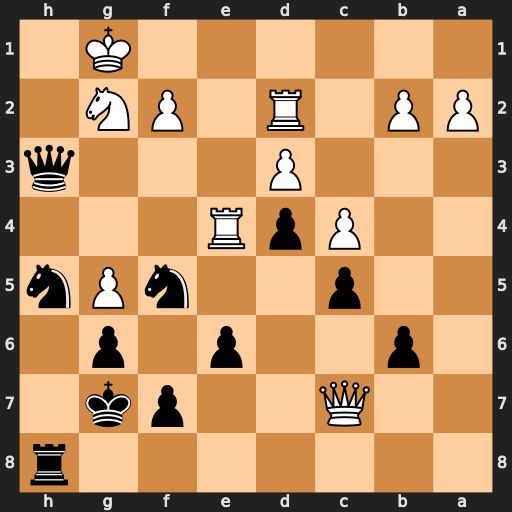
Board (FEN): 7r/2Q2pk1/1p2p1p1/2p2nPn/2PpR3/3P3q/PP1R1PN1/6K1
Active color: b
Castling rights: -
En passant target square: -
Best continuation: Qh1+ Kxh1 Nhg3+ Kg1 Rh1#